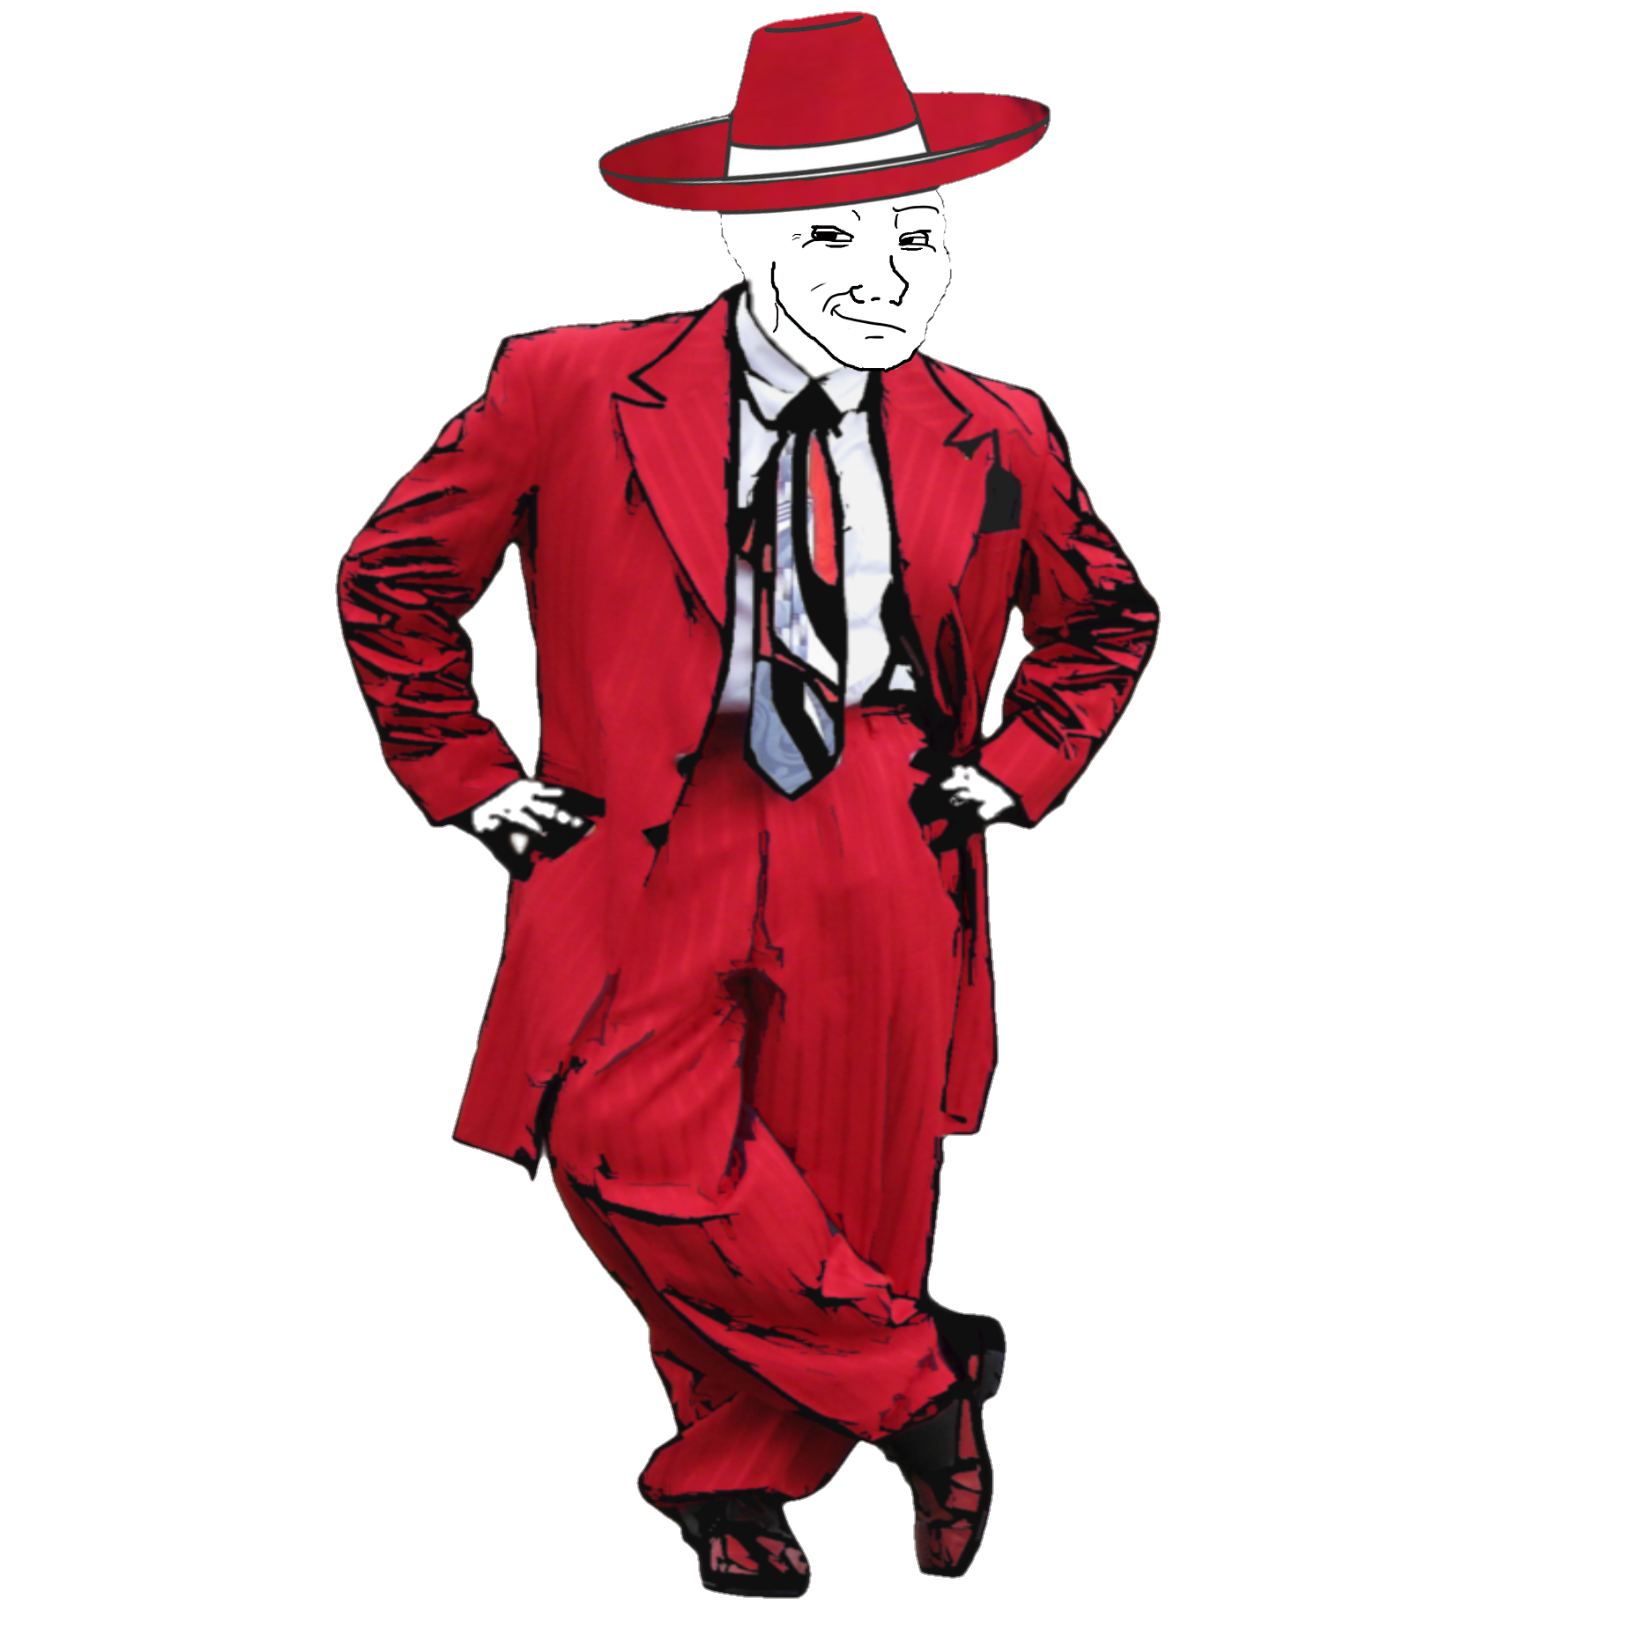
Label: 5_Smugjak